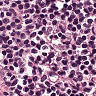
Metastatic tissue present: no